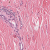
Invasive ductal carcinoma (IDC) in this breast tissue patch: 0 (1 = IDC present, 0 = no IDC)